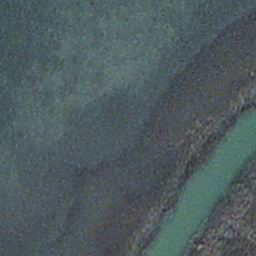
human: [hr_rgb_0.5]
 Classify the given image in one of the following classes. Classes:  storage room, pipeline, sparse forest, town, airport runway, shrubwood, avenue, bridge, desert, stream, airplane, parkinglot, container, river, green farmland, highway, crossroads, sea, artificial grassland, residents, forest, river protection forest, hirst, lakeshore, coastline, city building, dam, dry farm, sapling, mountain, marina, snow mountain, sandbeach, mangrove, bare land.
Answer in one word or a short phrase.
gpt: stream